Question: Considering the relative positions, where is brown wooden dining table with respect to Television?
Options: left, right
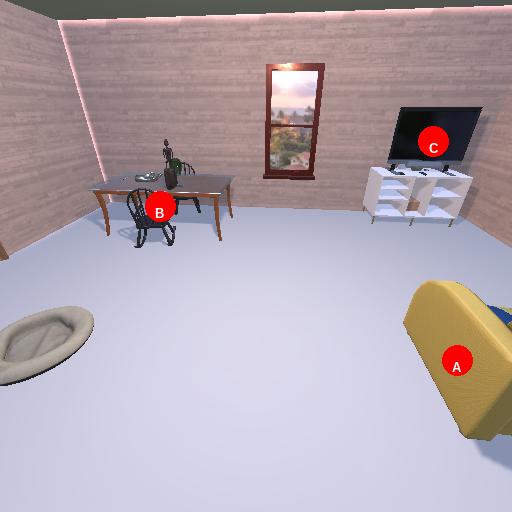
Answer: left